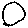
Label: circle